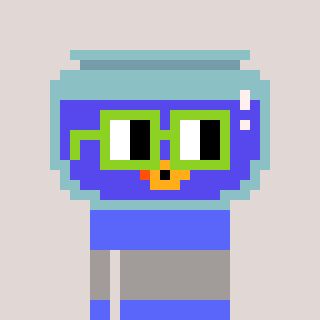
a pixel art character with square light green glasses, a goldfish-shaped head and a purple-colored body on a warm background